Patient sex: M
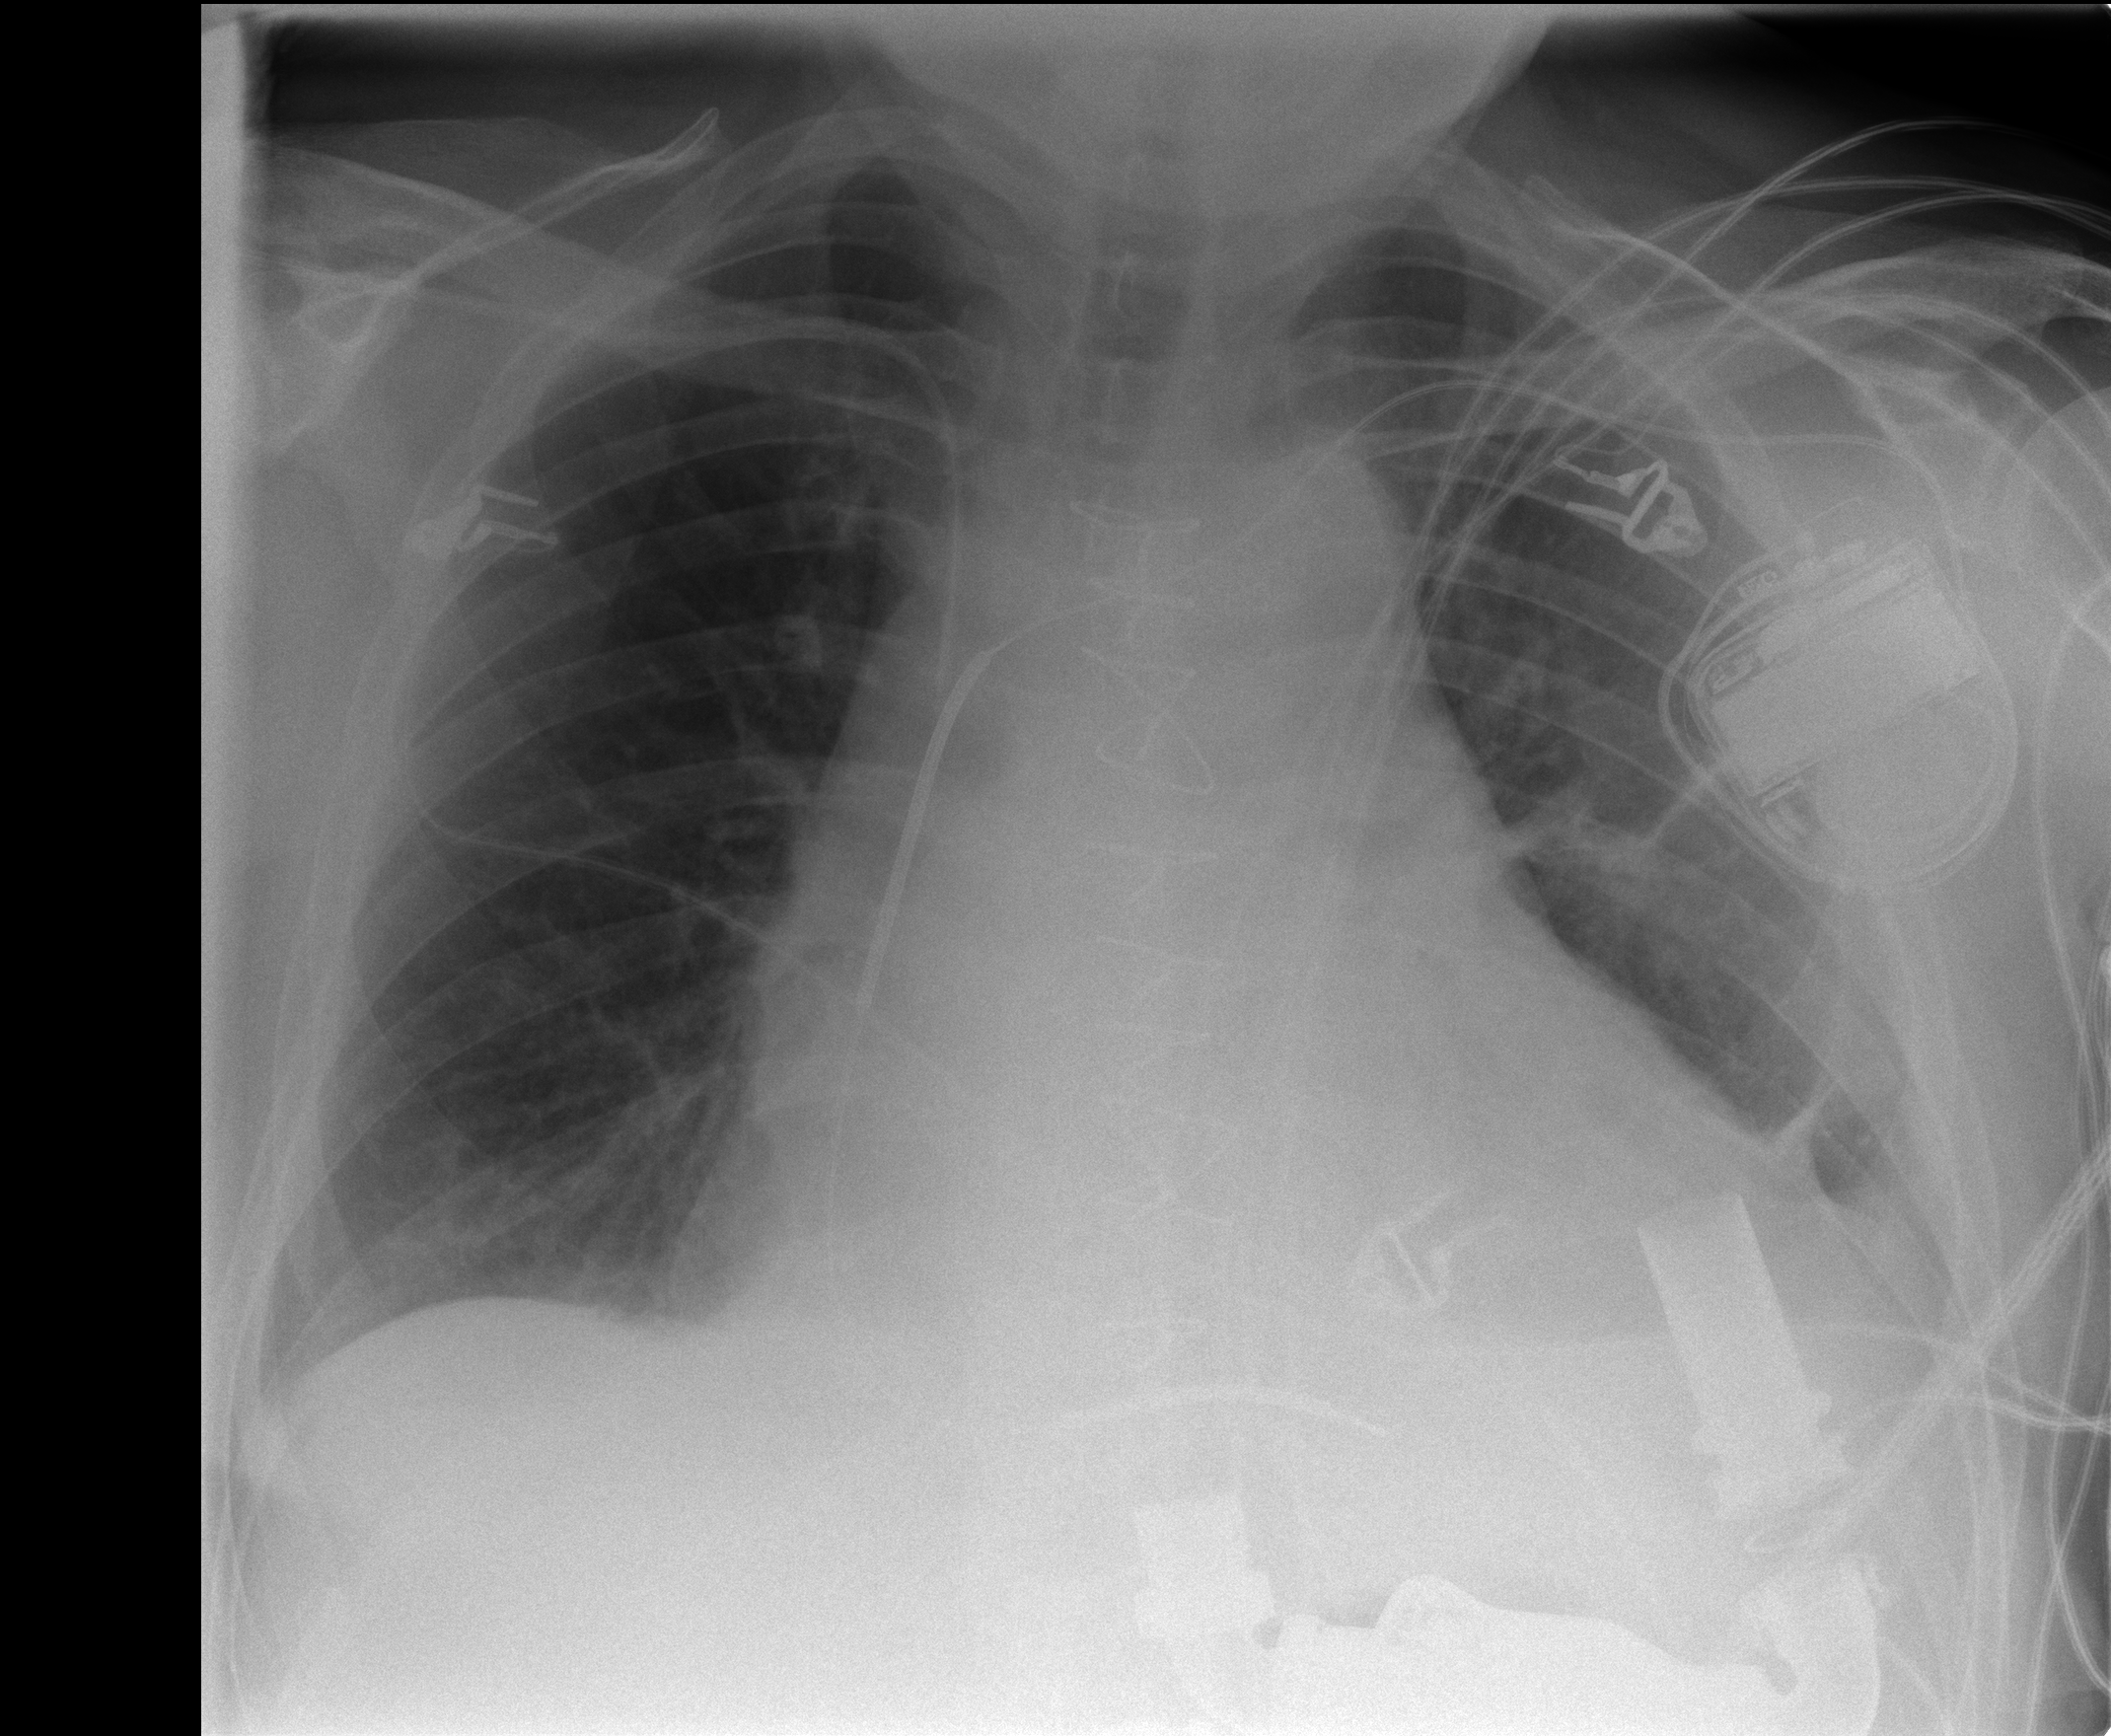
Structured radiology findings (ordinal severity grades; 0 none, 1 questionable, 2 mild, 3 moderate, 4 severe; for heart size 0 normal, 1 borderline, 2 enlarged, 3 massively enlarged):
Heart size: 3
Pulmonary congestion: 0
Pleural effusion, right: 0
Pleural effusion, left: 1
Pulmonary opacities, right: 0
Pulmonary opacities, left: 0
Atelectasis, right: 2
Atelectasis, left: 2